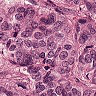
Metastatic tissue present: yes